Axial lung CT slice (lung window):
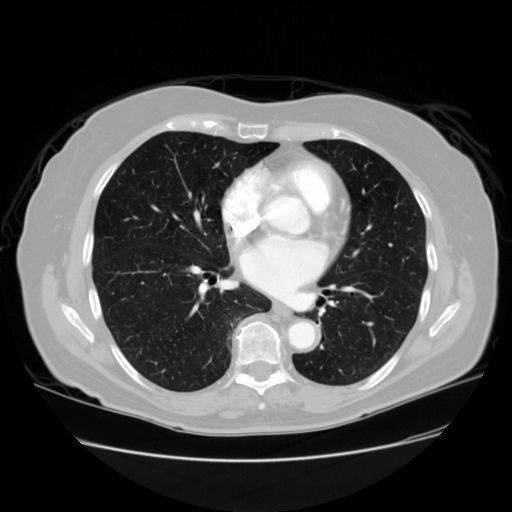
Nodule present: no